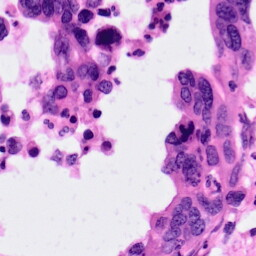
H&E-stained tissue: Pancreatic